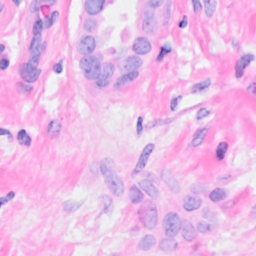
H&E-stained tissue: Breast